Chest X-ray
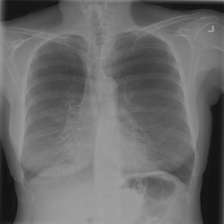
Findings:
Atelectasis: negative
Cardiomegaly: negative
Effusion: negative
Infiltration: positive
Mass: negative
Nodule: negative
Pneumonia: negative
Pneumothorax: negative
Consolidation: negative
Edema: negative
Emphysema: negative
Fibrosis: negative
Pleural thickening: negative
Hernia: negative